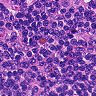
Metastatic tissue present: no